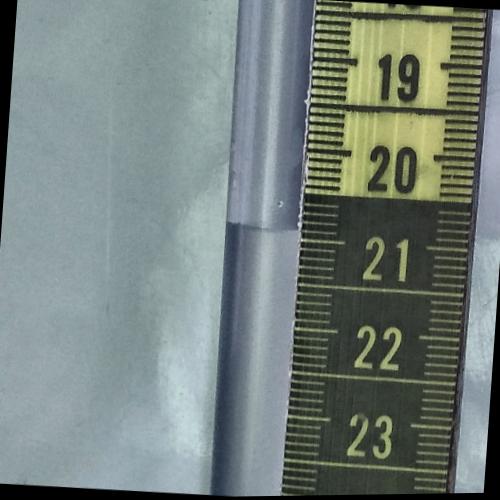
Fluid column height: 20.9 cm